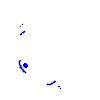
Particle: electron